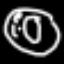
Label: donut